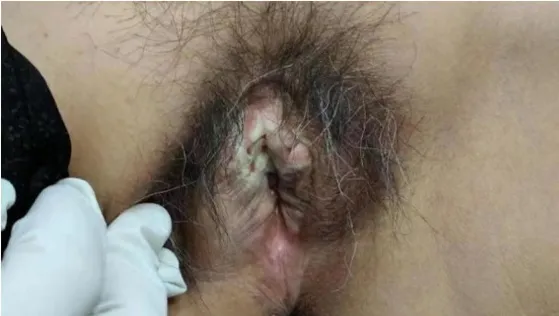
Before treatment, the patient's vulva was atrophied, sclerotic and white in a large area.
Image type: medical_photograph (skin_photograph)